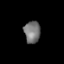
Tissue: lung
Cell type: Fibroblasts
Senescence score: 0.5937
Nuclear area (px): 347
Mean DAPI intensity: 118.003